Aerial crown-view tile of a tropical tree (Barro Colorado Island, Panama), acquired 20250616:
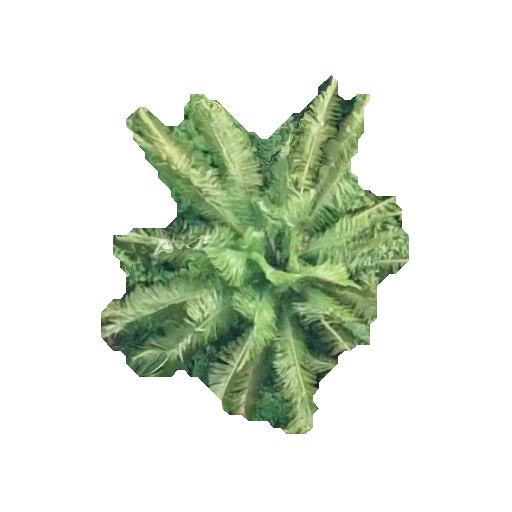
Species: Attalea butyracea
GBIF accepted scientific name: Attalea butyracea
Crown area: 98.718 m²